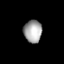
Tissue: lung
Cell type: Endothelial cells
Senescence score: 0.5654
Nuclear area (px): 397
Mean DAPI intensity: 165.927